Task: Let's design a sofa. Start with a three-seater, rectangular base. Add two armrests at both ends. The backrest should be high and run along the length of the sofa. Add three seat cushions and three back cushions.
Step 293:
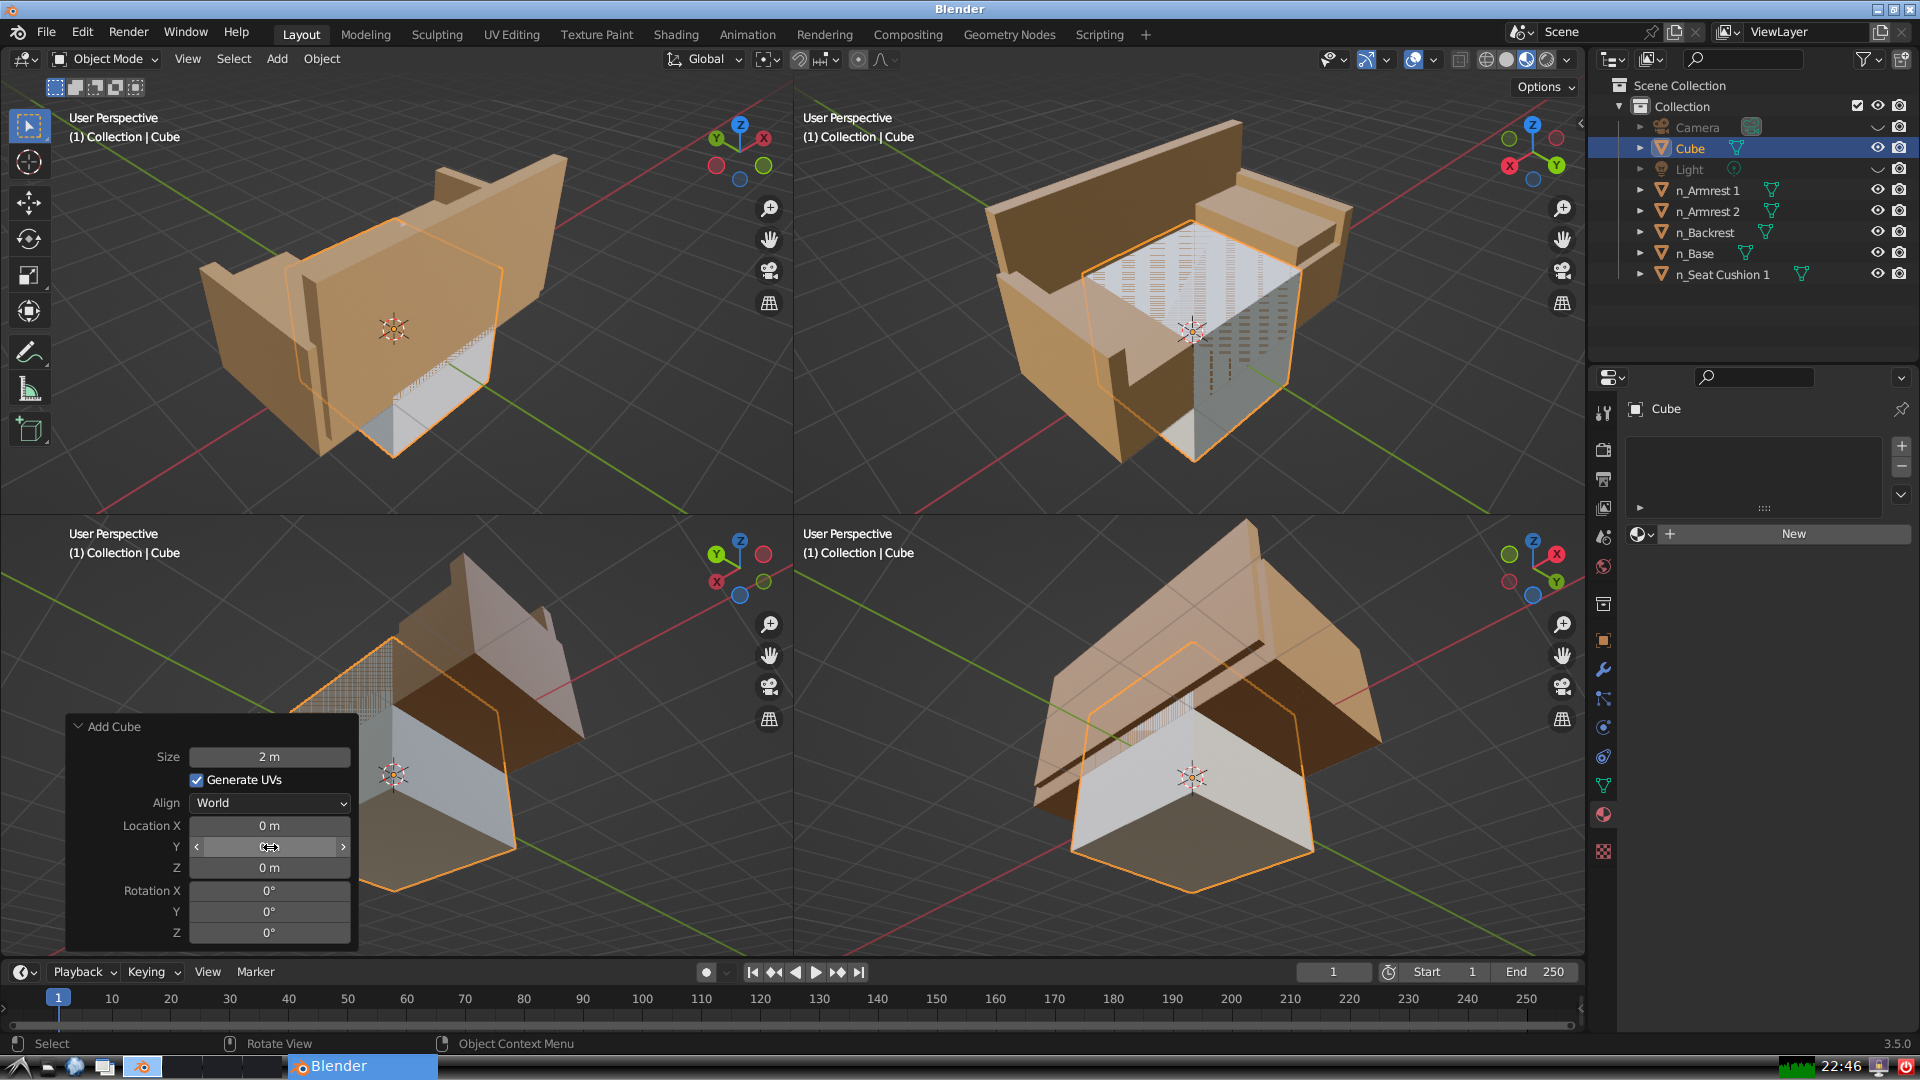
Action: click: no